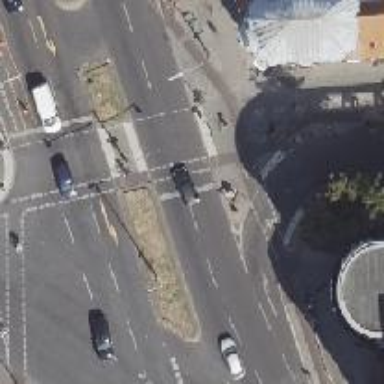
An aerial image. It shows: Cycleway with asphalt surface. There is crossing with traffic signals and crossing island.